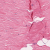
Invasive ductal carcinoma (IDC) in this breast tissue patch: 0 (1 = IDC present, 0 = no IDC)